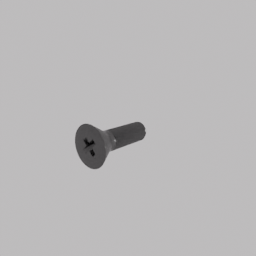
Label: tools